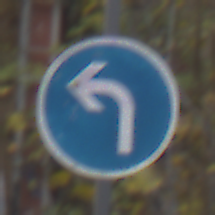
Verkehrszeichen: VorgeschriebeneFahrtrichtungLinks
Umgebung: Outdoor, Urban
Tageszeit: MorningAfternoon
Wetter: PartlyCloudy
Licht: Natural
Jahreszeit: NotSpecified
Kontrast: LowContrast